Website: bh-photo
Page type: customer-info-address
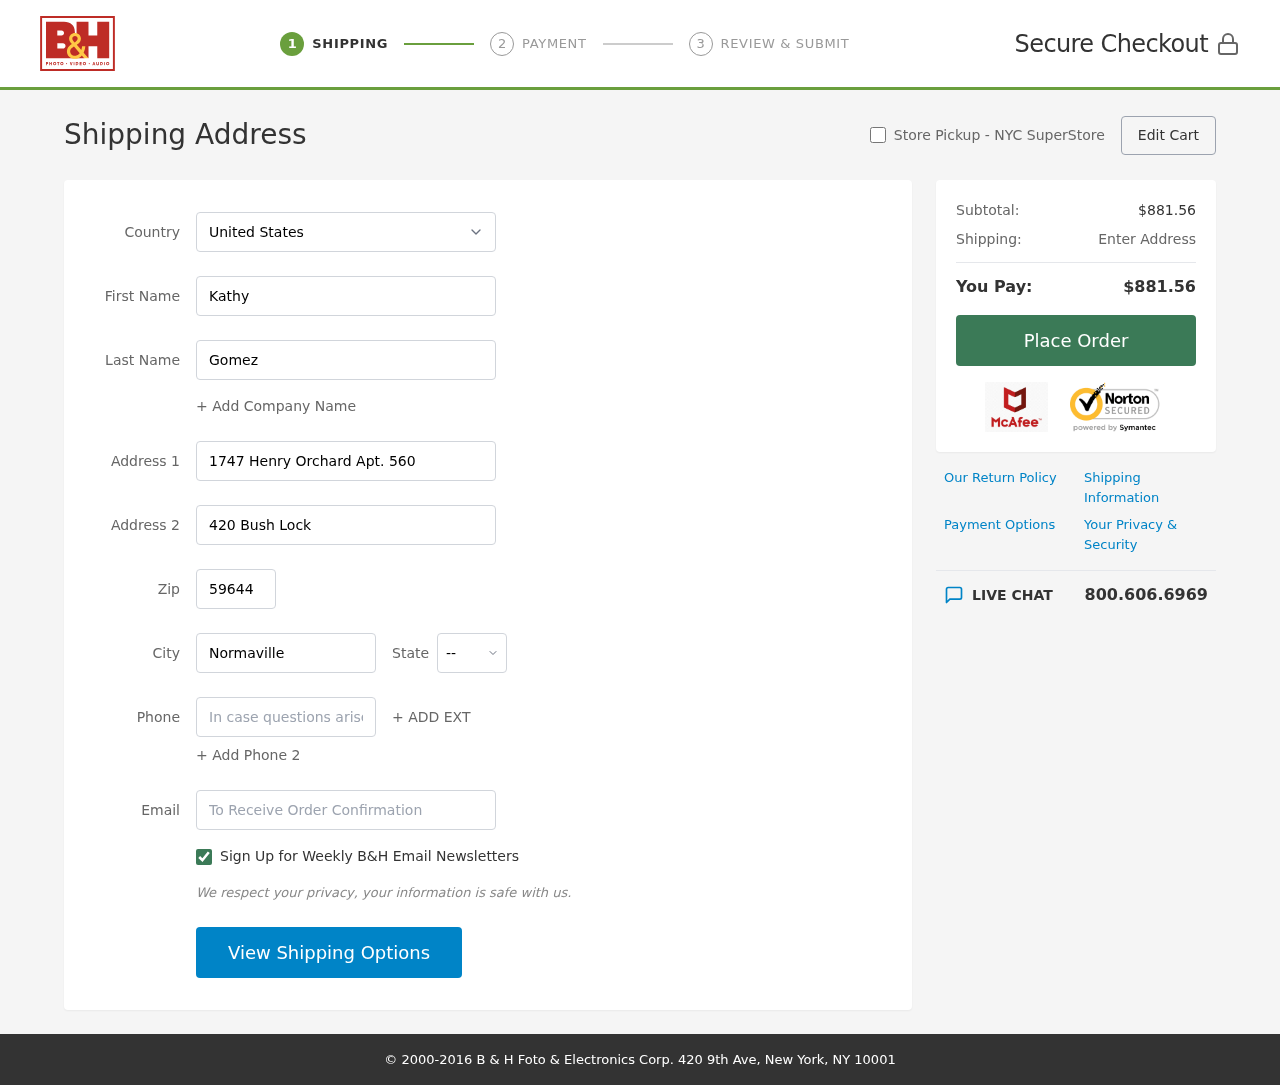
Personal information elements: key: PII_CITY
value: Normaville
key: PII_COUNTRY
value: United States
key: PII_EMAIL
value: kathy.gomez@yahoo.com
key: PII_FIRSTNAME
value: Kathy
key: PII_LASTNAME
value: Gomez
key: PII_PHONE
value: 5385001555
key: PII_POSTCODE
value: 59644
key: PII_STATE_ABBR
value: NY
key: PII_STREET
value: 1747 Henry Orchard Apt. 560
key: PII_STREET2
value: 420 Bush Lock
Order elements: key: ORDER_SUBTOTAL
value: $881.56
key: ORDER_TOTAL
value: $881.56